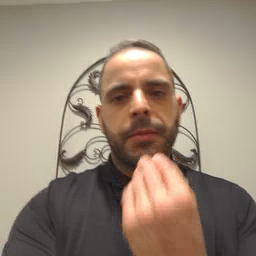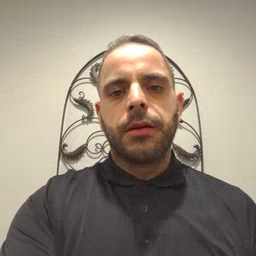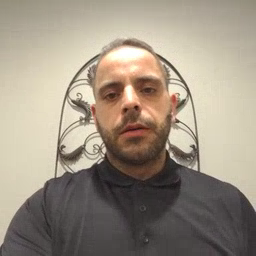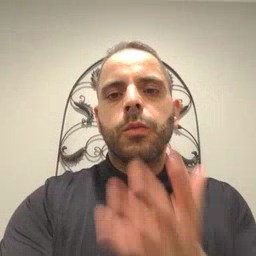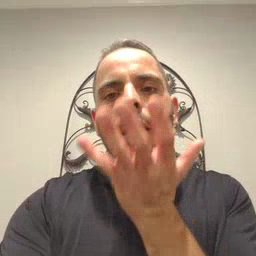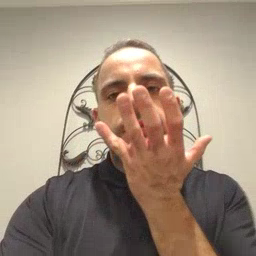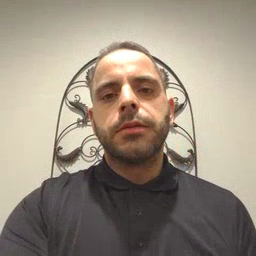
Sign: grass